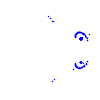
Particle: kaon